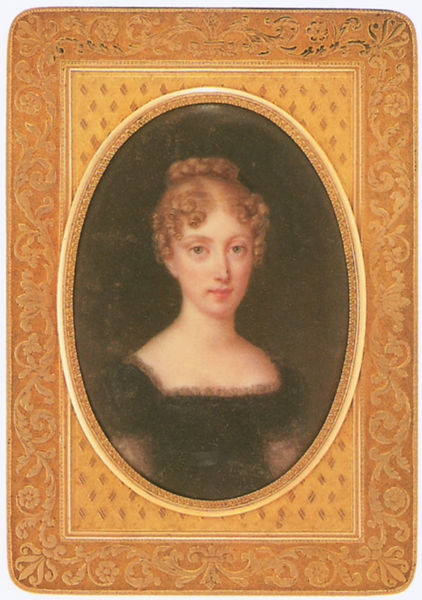
Titel: Portrait de la duchesse de Berry vêtue de noir
Künstler: Francois Sieurac
Institution: Bordeaux, Musée des Arts Décoratifs
Schlagwörter: gemälde, mädchen, ausschnitt, braun, frau, kleid, mund, nase, schwarz, dame, rot, muster, ornament, augen, rahmen, samt, spitze, bildnis, portrait, porträt, gold, stoff, dekolletee, locken, oval, dutt, zopf, floral, ornamente, verzierung, rüschen, rückseite, haarkranz, kranz, karte, geflochten, decoltee, spielkarte, passepartout, haarkrone, portefeuille